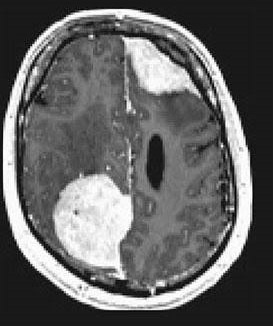
Label: meningioma